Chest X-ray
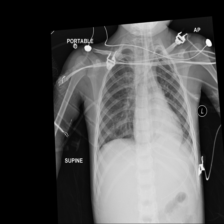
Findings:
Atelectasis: negative
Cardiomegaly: negative
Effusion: negative
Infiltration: negative
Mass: negative
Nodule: negative
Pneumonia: negative
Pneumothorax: negative
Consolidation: negative
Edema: negative
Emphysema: negative
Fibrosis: negative
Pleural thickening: negative
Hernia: negative